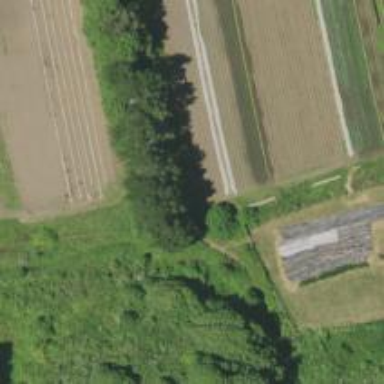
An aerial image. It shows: Row of trees in natural setting.